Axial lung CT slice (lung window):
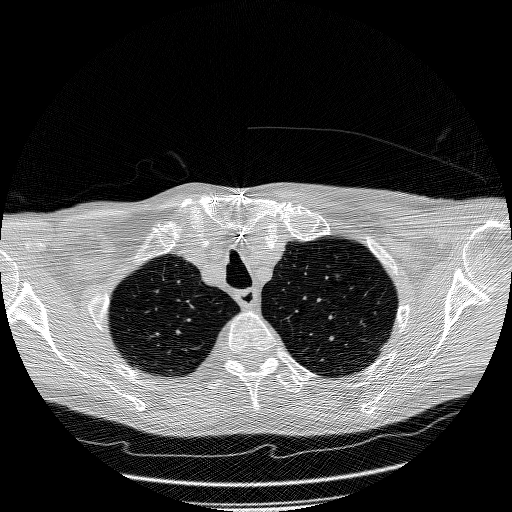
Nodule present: no